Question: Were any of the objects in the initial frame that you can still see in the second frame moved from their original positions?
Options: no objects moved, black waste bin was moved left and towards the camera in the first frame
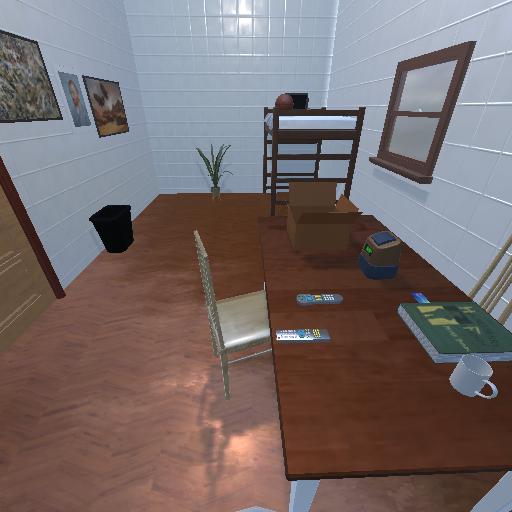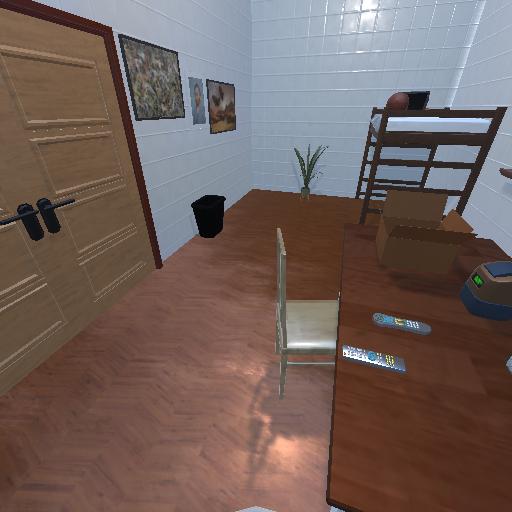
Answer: no objects moved